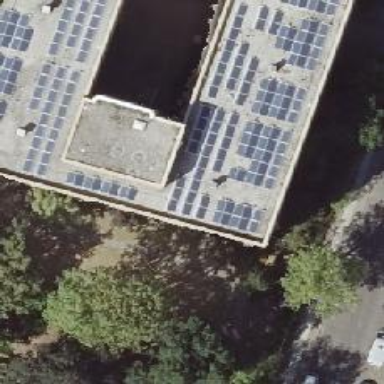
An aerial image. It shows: Solar power generator with photovoltaic panels.